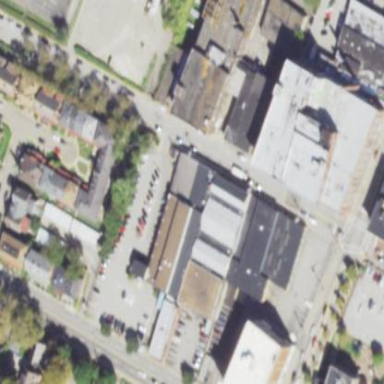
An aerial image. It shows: Retail building.